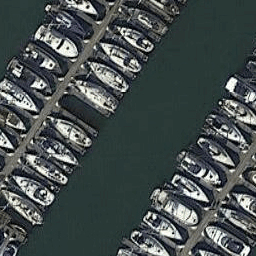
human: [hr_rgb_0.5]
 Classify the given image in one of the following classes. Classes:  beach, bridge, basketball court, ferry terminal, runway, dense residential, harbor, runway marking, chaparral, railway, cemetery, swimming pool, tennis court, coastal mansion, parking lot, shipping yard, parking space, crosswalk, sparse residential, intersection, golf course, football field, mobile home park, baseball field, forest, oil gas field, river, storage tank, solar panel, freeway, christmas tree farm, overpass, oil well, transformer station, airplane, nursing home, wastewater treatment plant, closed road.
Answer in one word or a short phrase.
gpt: harbor